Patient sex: F
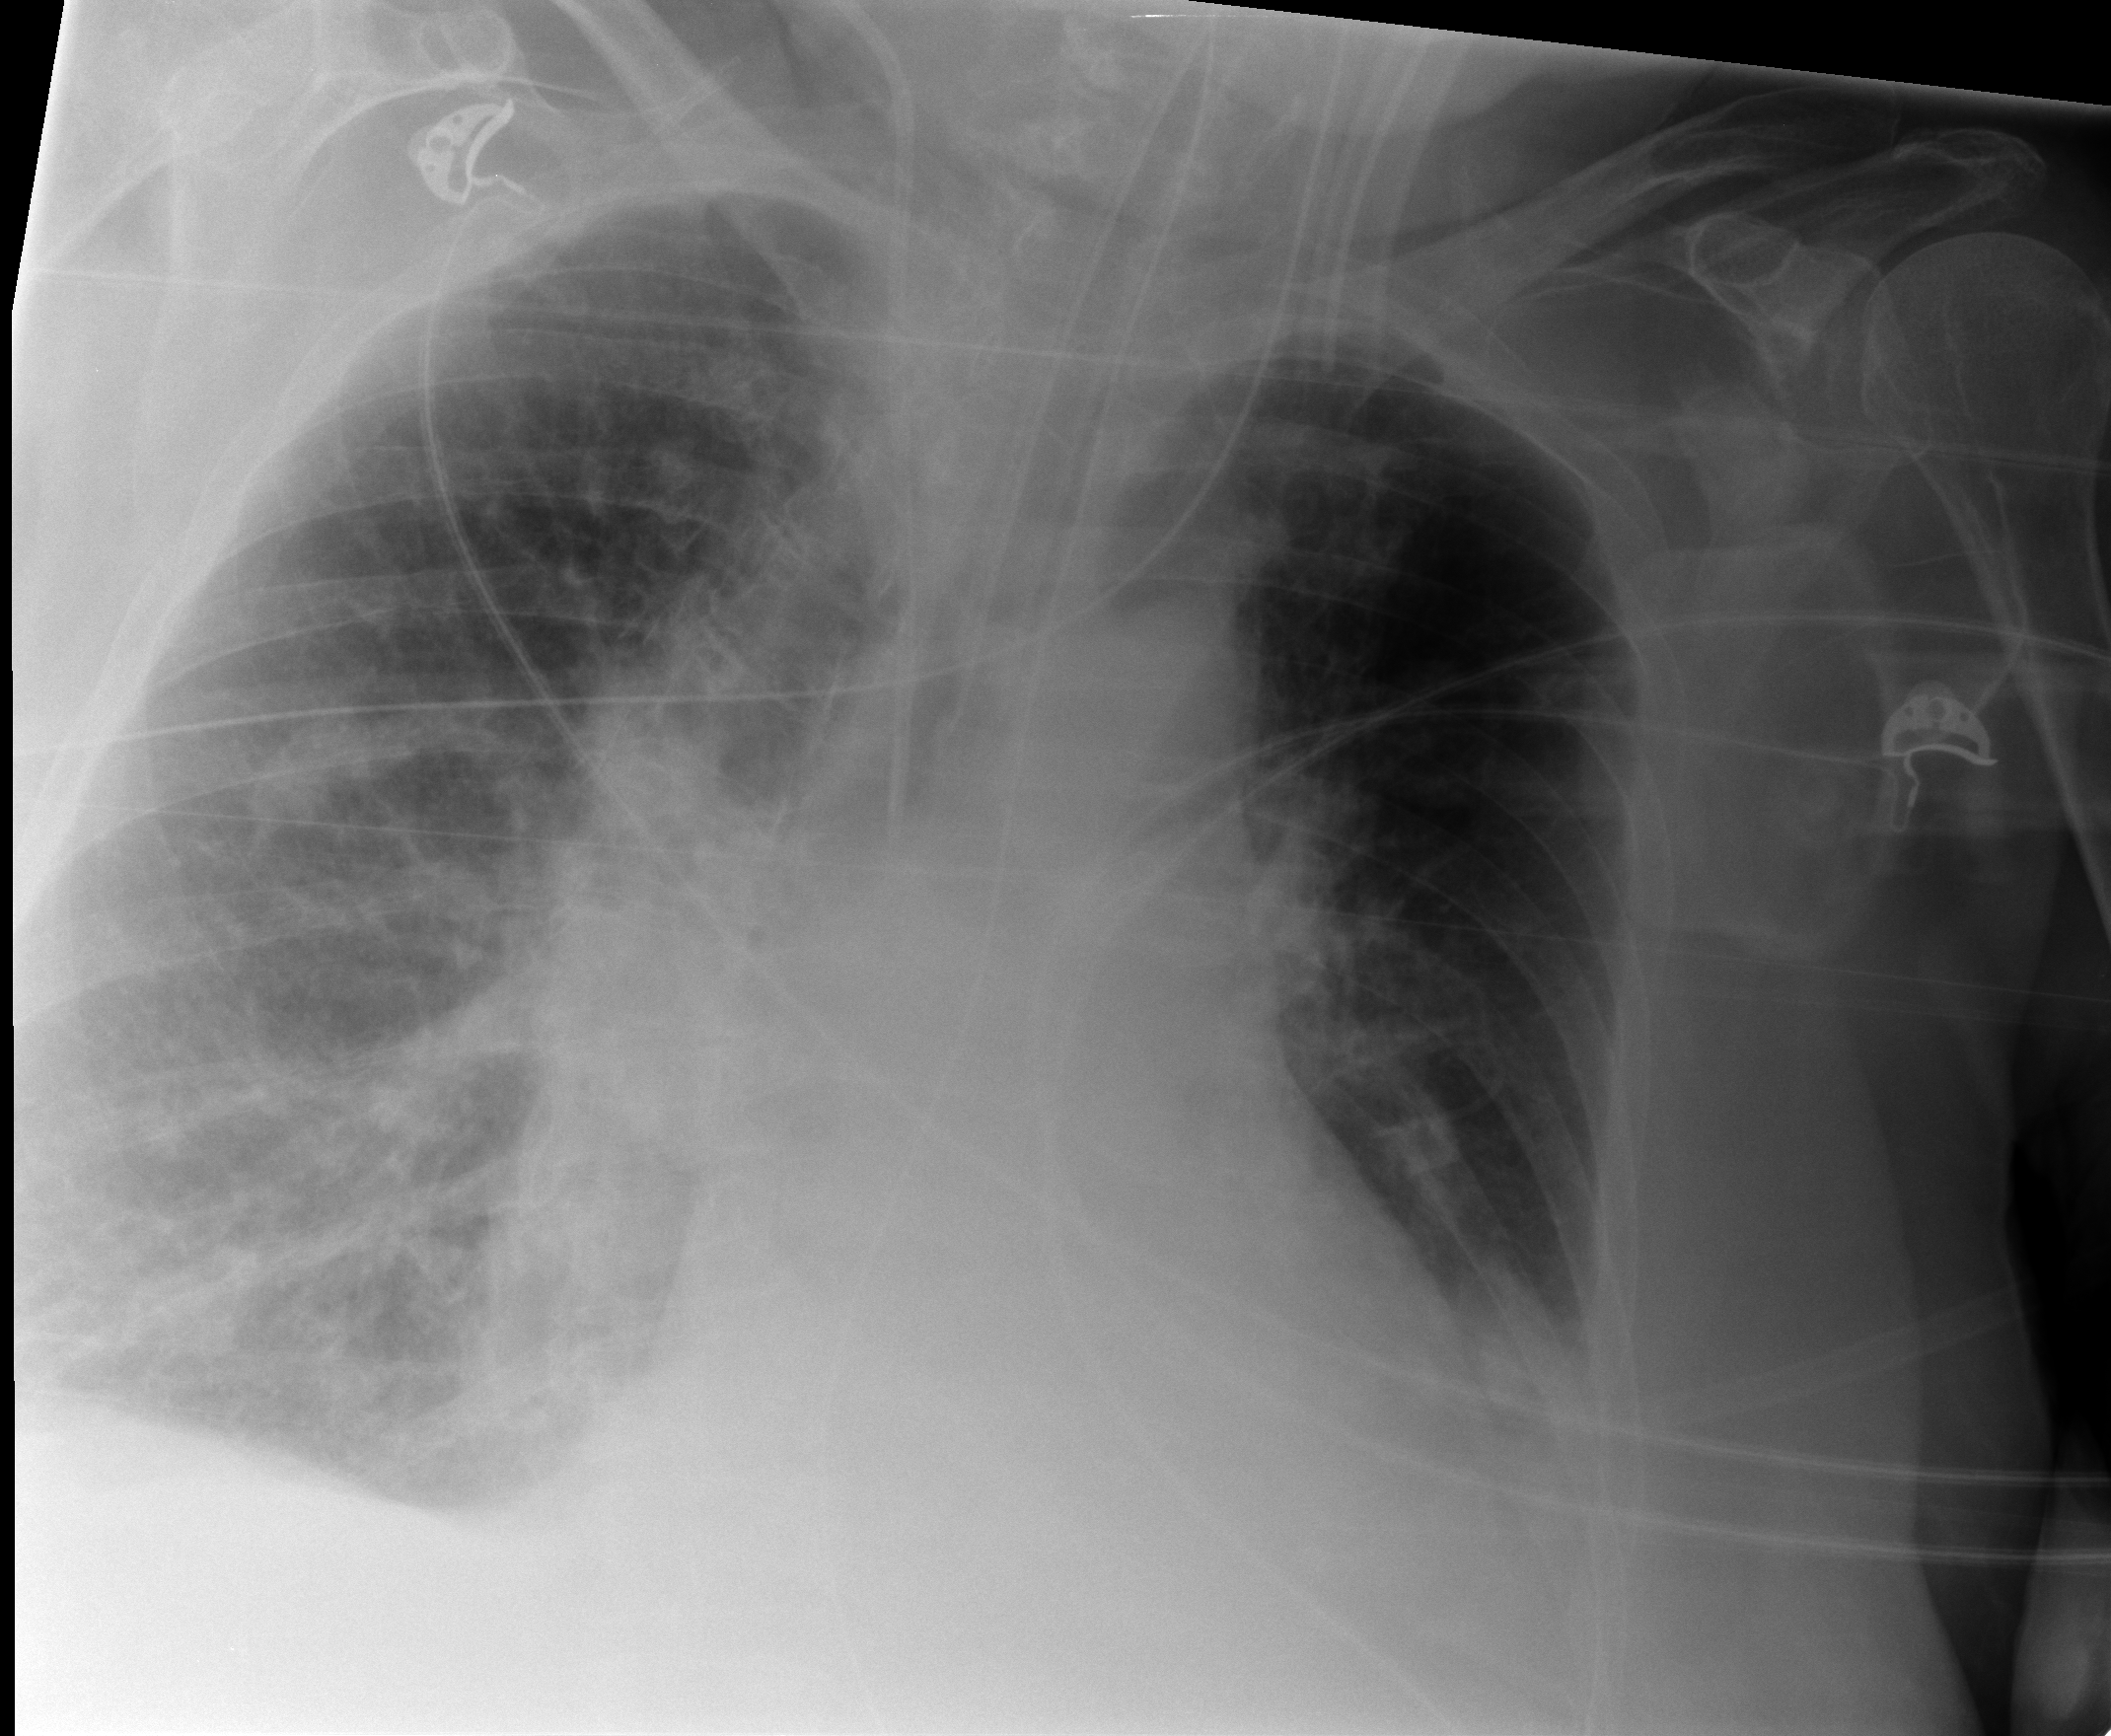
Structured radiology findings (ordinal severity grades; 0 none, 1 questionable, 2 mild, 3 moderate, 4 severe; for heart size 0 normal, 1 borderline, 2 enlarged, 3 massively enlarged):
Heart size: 1
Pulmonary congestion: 2
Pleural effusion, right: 2
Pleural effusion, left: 2
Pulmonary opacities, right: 3
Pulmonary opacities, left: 3
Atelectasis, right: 2
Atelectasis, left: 2